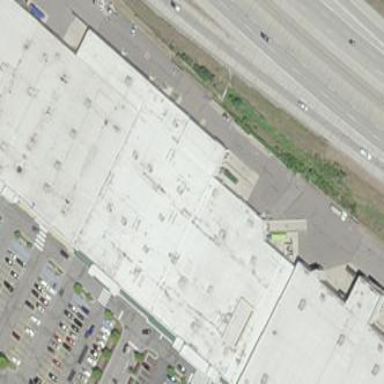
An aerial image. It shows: Retail building.